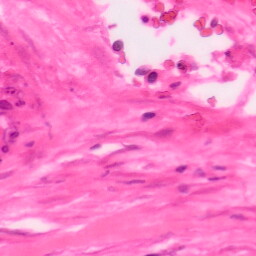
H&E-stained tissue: Colon